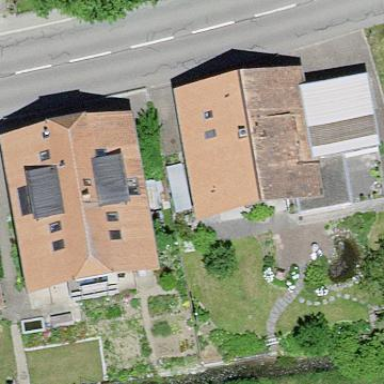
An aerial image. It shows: Residential building.